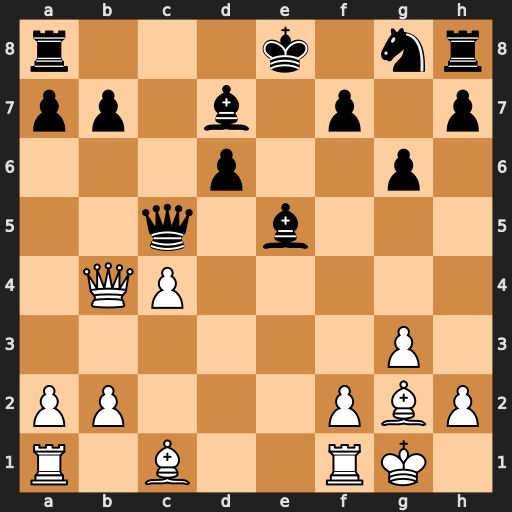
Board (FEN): r3k1nr/pp1b1p1p/3p2p1/2q1b3/1QP5/6P1/PP3PBP/R1B2RK1
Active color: w
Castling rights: kq
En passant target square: -
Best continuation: Qxc5 dxc5 Re1 Ne7 Rxe5